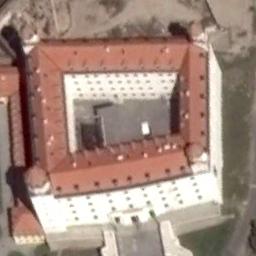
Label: palace